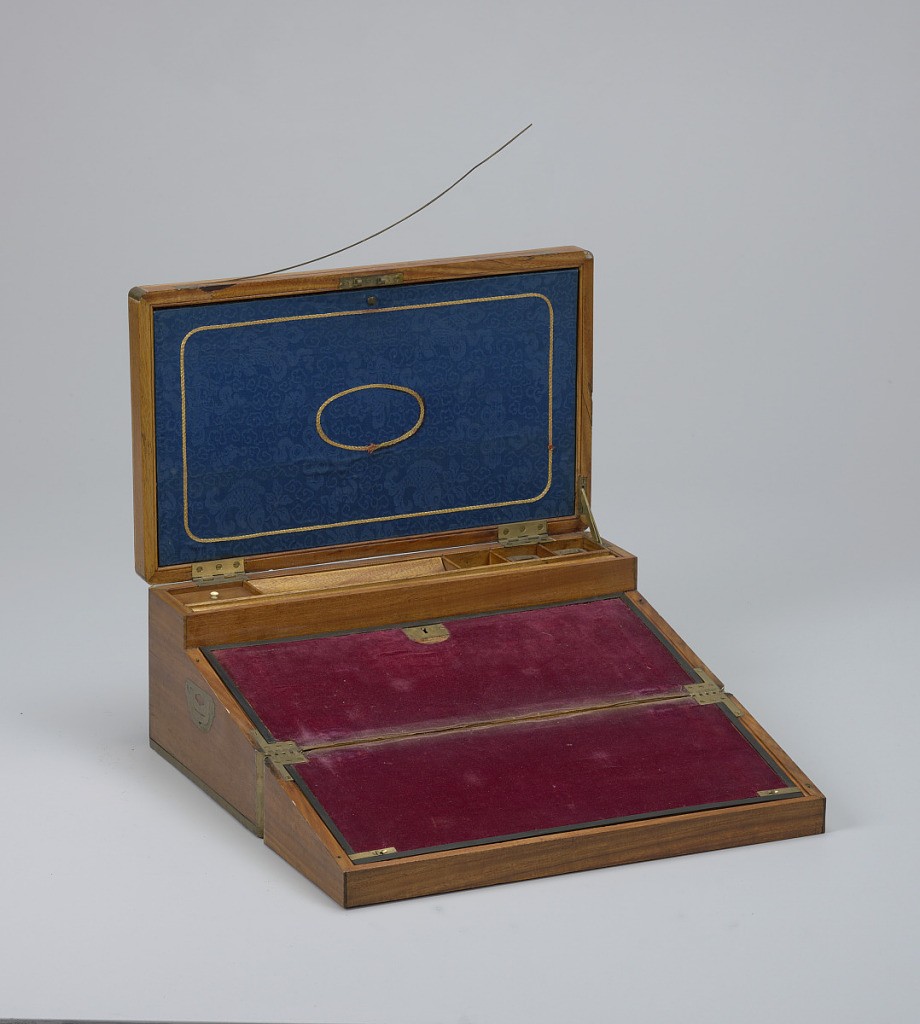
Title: Desk
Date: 1850–1900
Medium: Cedar (?), brass, silk, velvet, printed cotton, block-printed lining paper, glass, metallic gold braid
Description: Rectangular box with inlaid, rounded brass corner edgings, bandings, and foliate ornaments, lock, and handles at either end, fitted flush: hinged lid into which is fitted accordion folder, cardboard covered with beige and white tea-chest paper, cotton with exotic bird pattern. Interior face of lid covered in bright blue woven-patterned silk with edging and central oval of metallic gold braid. Bottom of box has fitted compartments for writing equipment and hinged fall-front writing surface covered with maroon velvet, edged with ebonized wood.